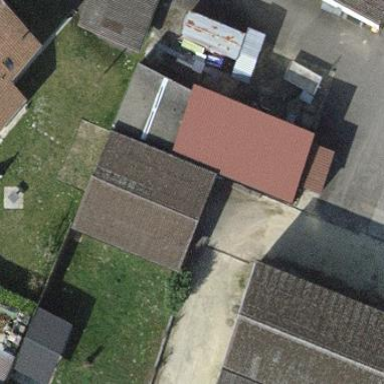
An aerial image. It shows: View of roof of building.